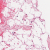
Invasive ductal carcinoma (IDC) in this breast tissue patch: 0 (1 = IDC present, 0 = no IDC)